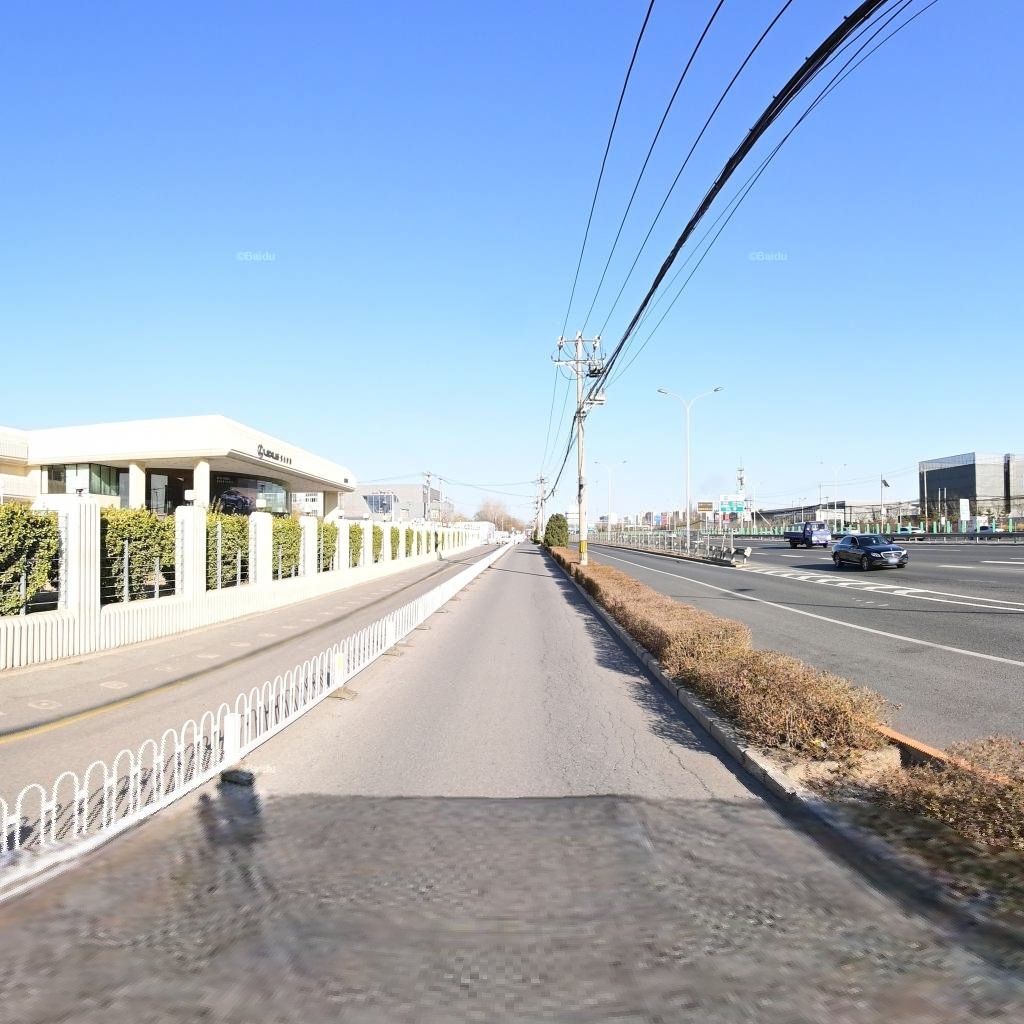
Region: Chaoyang
Road damage annotations: alligator crack